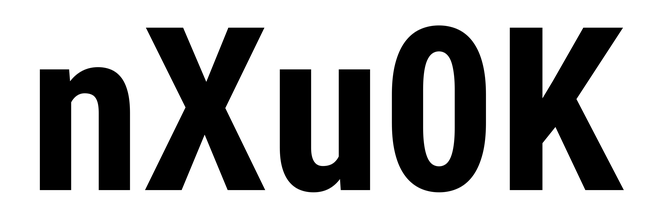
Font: Roboto_Condensed_Bold